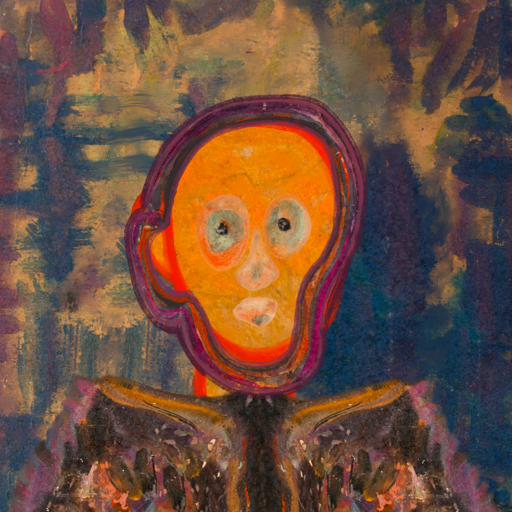
Background: InTheSun, Head And Neck Front: Sisters, Face Front: Childish, Bust: Gypsy_Queen, Hair Front: Hypocrite, Head Accessory: Blank, Second Necklace: Blank, Necklace: Blank, Baby: Blank